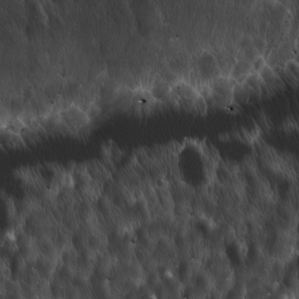
Label: non_frost